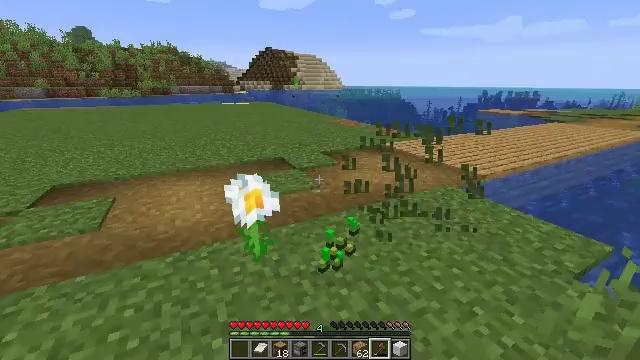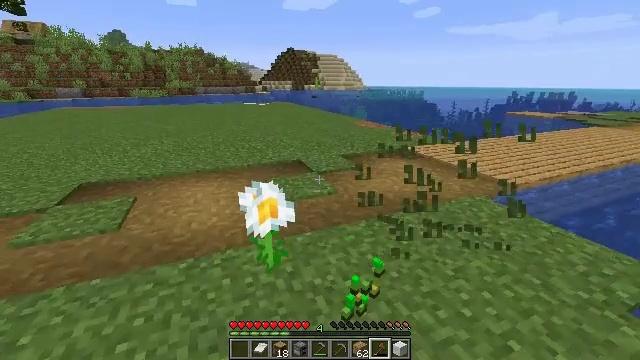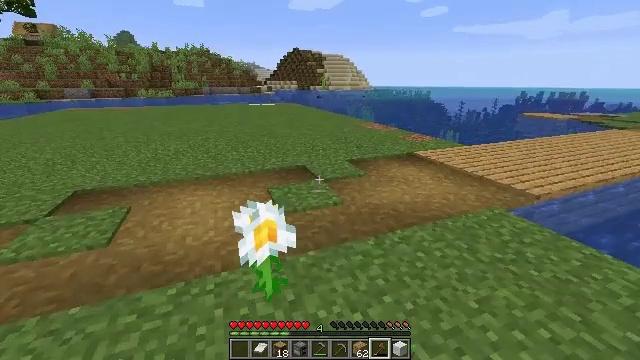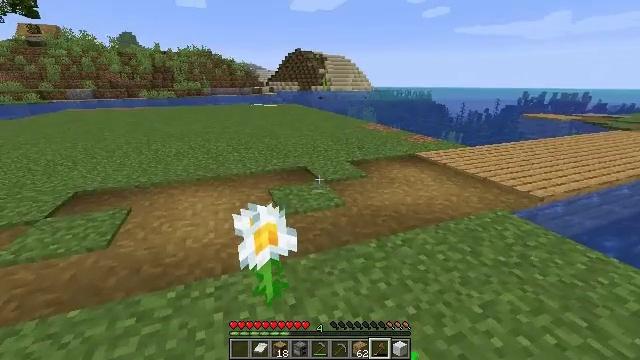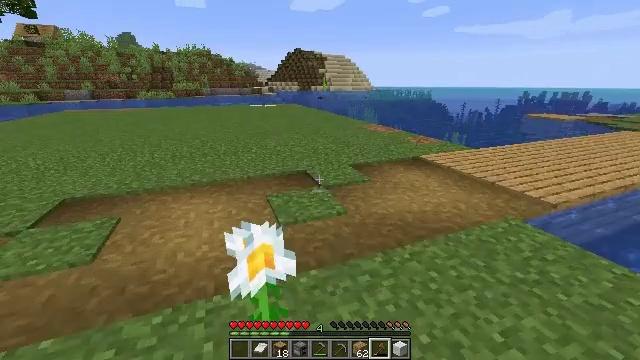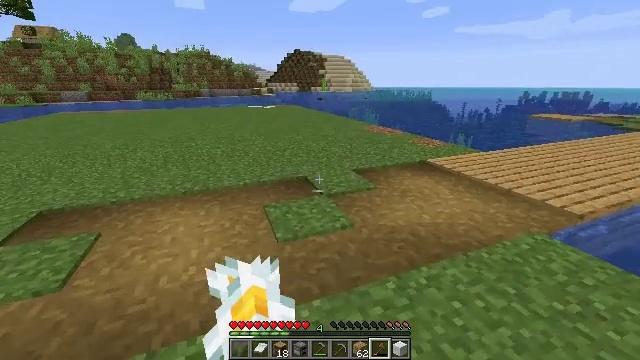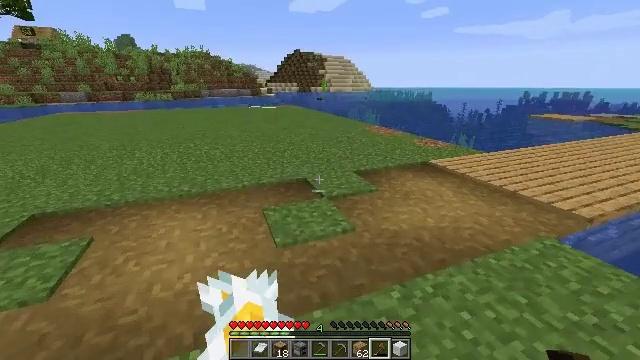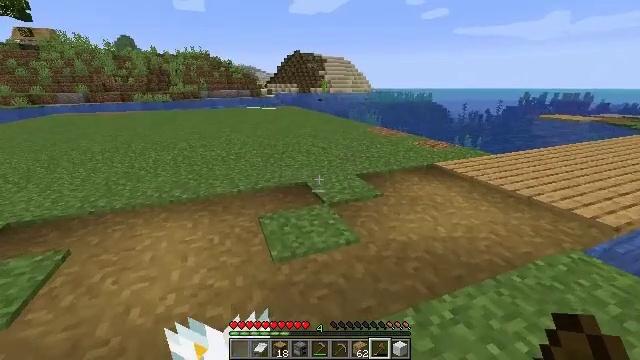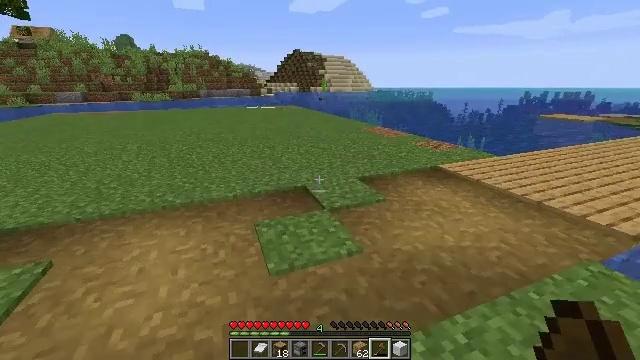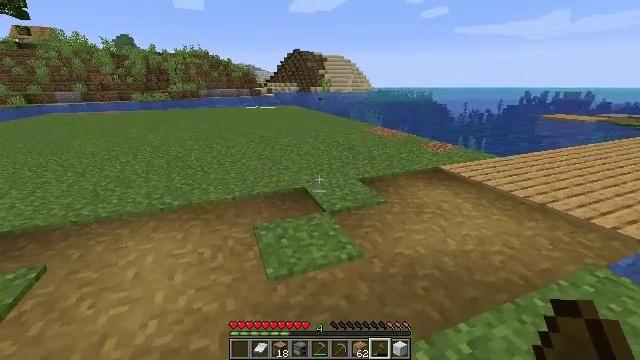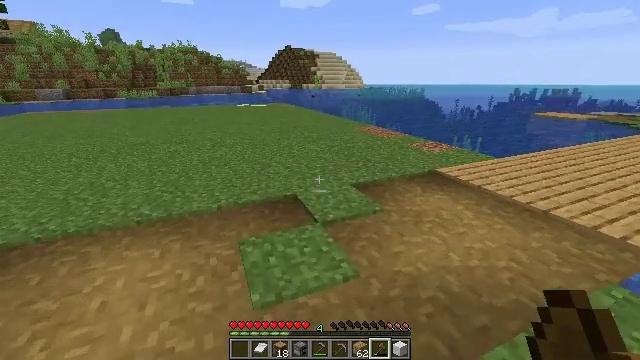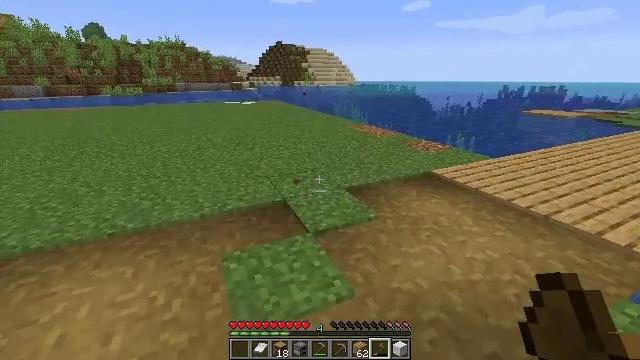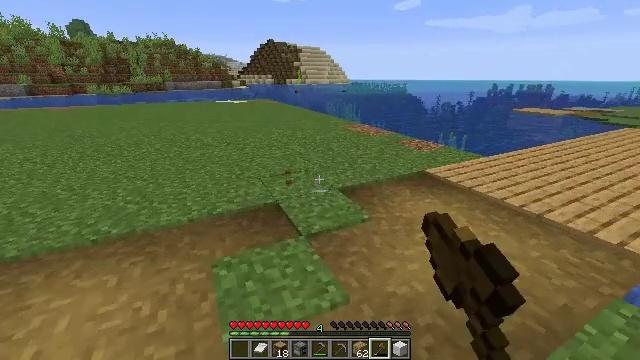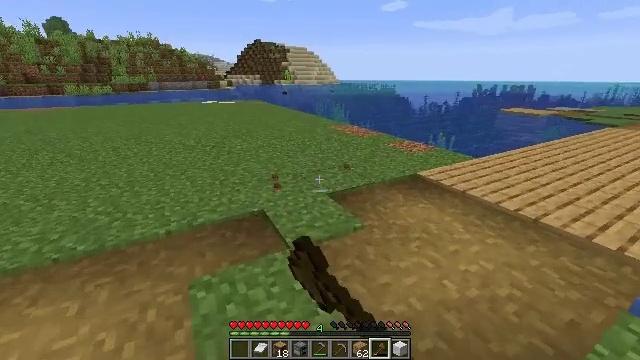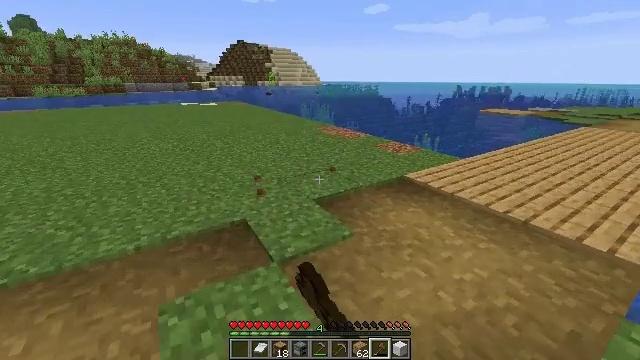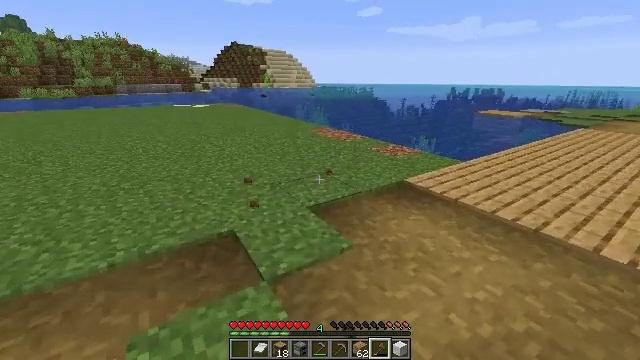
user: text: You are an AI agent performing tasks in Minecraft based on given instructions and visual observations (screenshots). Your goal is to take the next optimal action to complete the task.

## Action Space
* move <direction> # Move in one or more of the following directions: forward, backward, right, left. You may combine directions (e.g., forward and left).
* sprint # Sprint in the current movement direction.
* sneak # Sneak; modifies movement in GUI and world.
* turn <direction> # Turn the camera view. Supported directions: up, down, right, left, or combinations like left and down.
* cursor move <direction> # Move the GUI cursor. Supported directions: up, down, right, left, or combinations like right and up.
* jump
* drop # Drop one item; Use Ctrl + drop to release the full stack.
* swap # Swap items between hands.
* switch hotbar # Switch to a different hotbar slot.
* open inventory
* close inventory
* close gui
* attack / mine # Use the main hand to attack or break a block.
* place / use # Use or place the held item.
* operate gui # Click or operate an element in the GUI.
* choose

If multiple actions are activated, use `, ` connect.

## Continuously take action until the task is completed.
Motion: motion action
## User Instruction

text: Harvest the oxeye daisy.
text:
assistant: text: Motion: move forward, sprint, turn left, attack / mine
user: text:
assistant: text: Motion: move forward, sprint, turn left, attack / mine
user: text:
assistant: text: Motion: move forward, sprint, attack / mine
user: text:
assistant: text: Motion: move forward, sprint, attack / mine
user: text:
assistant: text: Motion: move forward, sprint, attack / mine
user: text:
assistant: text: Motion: move forward, sprint, attack / mine
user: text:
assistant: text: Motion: move forward, sprint, attack / mine
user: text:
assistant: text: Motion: move forward, sprint, attack / mine
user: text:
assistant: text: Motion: move forward, sprint, attack / mine
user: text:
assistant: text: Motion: move forward, sprint, turn right, attack / mine
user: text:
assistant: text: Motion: move forward, sprint, turn right, attack / mine
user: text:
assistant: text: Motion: move forward, sprint, turn right, attack / mine
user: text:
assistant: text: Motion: move forward, sprint, turn right, attack / mine
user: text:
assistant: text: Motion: move forward, sprint, turn right
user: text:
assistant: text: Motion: move forward, sprint, turn right
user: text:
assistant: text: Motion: move forward, sprint, turn right
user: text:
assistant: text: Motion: move forward, sprint, turn right
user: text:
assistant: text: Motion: move forward, sprint, turn right
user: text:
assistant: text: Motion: move forward, sprint, turn right
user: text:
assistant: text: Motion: move forward, sprint, turn right
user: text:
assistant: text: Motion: sprint, turn right
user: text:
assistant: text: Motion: turn right
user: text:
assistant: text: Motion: turn right and down
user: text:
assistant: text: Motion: turn right
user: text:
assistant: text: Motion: turn right
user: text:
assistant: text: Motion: turn right
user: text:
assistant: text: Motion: turn right
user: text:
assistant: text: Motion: turn right
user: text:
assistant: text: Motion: turn right
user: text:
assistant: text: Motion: turn right